Question: I have an activity layout that has 2 EditText and 3 Buttons. I want to apply a scrollview to the whole layout. The last button should always be at the bottom of the layout; it should also belong to the same scrollview as the other EditText and Buttons.
This is a visual description:

What I have done is not allowing the third button to be at the bottom of the layout. We also have to keep in mind that the screen sizes differ, so the positioning of the third button should be dynamic enough to be at the bottom of any screen size and belong to the scrollview as well.
My layout code:
'''
<RelativeLayout xmlns:android="http://schemas.android.com/apk/res/android"
xmlns:tools="http://schemas.android.com/tools"
android:layout_width="match_parent"
android:layout_height="match_parent"
android:layout_alignParentBottom="false"
android:layout_centerHorizontal="true"
android:layout_centerInParent="false"
android:layout_centerVertical="true"
android:orientation="vertical"
android:paddingBottom="@dimen/activity_vertical_margin"
android:paddingLeft="@dimen/activity_horizontal_margin"
android:paddingRight="@dimen/activity_horizontal_margin"
android:paddingTop="@dimen/activity_vertical_margin"
tools:context=".AddDetails" >
<ScrollView
android:id="@+id/scrollView1"
android:layout_width="match_parent"
android:layout_height="match_parent"
android:layout_alignParentTop="true"
android:layout_centerHorizontal="true" >
<RelativeLayout
android:layout_width="match_parent"
android:layout_height="wrap_content" >
<RelativeLayout
android:layout_width="match_parent"
android:layout_height="match_parent"
android:gravity="center"
android:id="@+id/first_layout">
<LinearLayout
android:layout_width="match_parent"
android:layout_height="wrap_content"
android:layout_marginTop="92dp"
android:focusable="true"
android:focusableInTouchMode="true"
android:orientation="vertical" >
<EditText
android:id="@+id/firstNameEdit"
android:layout_width="match_parent"
android:layout_height="wrap_content"
android:hint="First Name"
android:lines="1"
android:singleLine="true"
android:textSize="24sp" >
</EditText>
<EditText
android:id="@+id/lastNameEdit"
android:layout_width="match_parent"
android:layout_height="wrap_content"
android:hint="Last Name"
android:lines="1"
android:singleLine="true"
android:textSize="24sp" />
<EditText
android:id="@+id/emailEdit"
android:layout_width="match_parent"
android:layout_height="wrap_content"
android:hint="Email address"
android:inputType="textEmailAddress"
android:lines="1"
android:singleLine="true"
android:textSize="24sp"
android:visibility="gone" />
<Button
android:id="@+id/locationEdit"
android:layout_width="wrap_content"
android:layout_height="wrap_content"
android:layout_marginTop="24dp"
android:lines="1"
android:singleLine="true"
android:text="Country"
android:textColor="#FFFFFF"
android:textSize="20sp" />
<Button
android:id="@+id/dateOfBirthEdit"
android:layout_width="wrap_content"
android:layout_height="wrap_content"
android:layout_marginTop="16dp"
android:text="Date of birth"
android:textColor="#FFFFFF"
android:textSize="20sp" />
</LinearLayout>
</RelativeLayout>
<RelativeLayout
android:id="@+id/relativeLayout1"
android:layout_width="match_parent"
android:layout_height="wrap_content"
android:layout_below="@+id/first_layout">
<Button
android:id="@+id/nextScreenBtn"
android:layout_width="match_parent"
android:layout_height="wrap_content"
android:background="@drawable/next_button_selector"
android:text="Next"
android:textColor="#FFFFFF"
android:textSize="20sp" />
</RelativeLayout>
</RelativeLayout>
</ScrollView>
</RelativeLayout>
'''
Please suggest me a way to achieve the same.
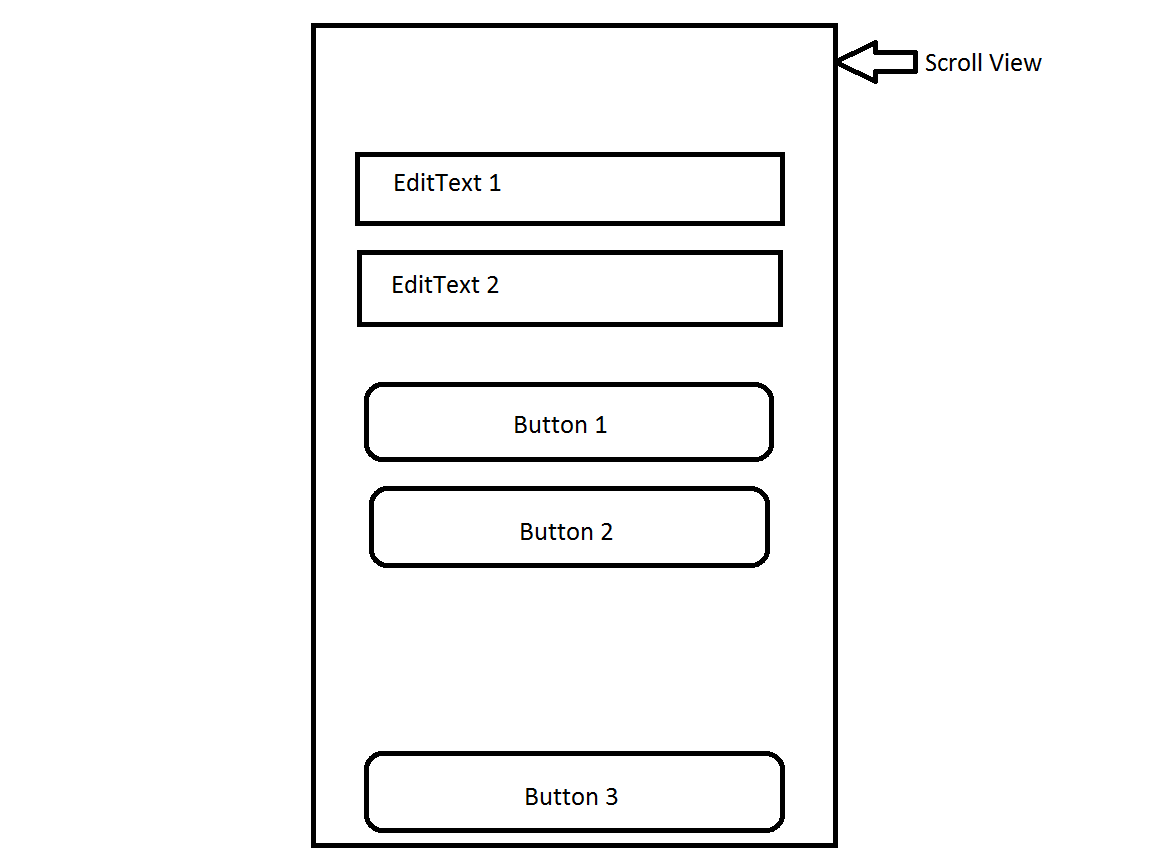
Answer: '''
<ScrollView
android:id="@+id/scrollView"
android:layout_width="match_parent"
android:layout_height="match_parent"
android:fillViewport="true"
android:scrollbars = "vertical"
android:scrollbarStyle="insideInset" >
// continue your code
</ScrollView>
'''